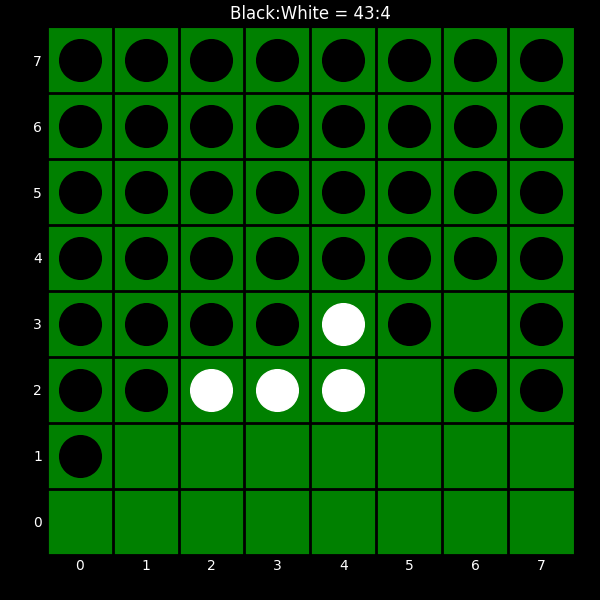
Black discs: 43
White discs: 4